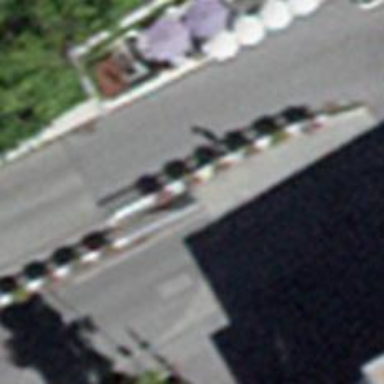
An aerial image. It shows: Set of steps on the road.